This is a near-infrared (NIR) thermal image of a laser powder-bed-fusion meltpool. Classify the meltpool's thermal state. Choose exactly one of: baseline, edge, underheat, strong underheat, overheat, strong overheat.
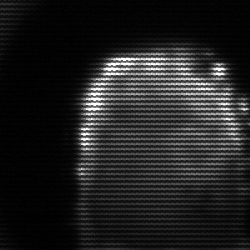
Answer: baseline